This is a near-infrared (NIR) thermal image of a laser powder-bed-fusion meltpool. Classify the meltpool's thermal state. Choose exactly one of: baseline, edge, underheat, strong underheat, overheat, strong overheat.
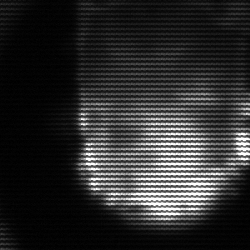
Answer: baseline